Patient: sex M, age 78
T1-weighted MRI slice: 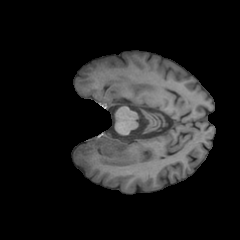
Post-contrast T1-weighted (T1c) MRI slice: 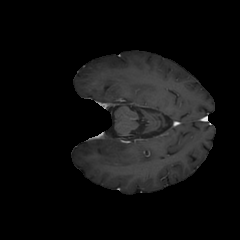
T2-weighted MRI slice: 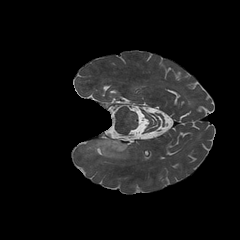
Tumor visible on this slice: yes
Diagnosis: Astrocytoma, IDH-wildtype
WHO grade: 3